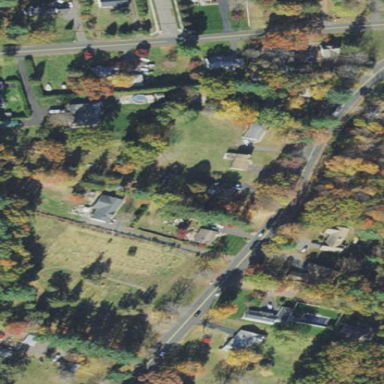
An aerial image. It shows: Cemetery area categorized as "Cemetery".